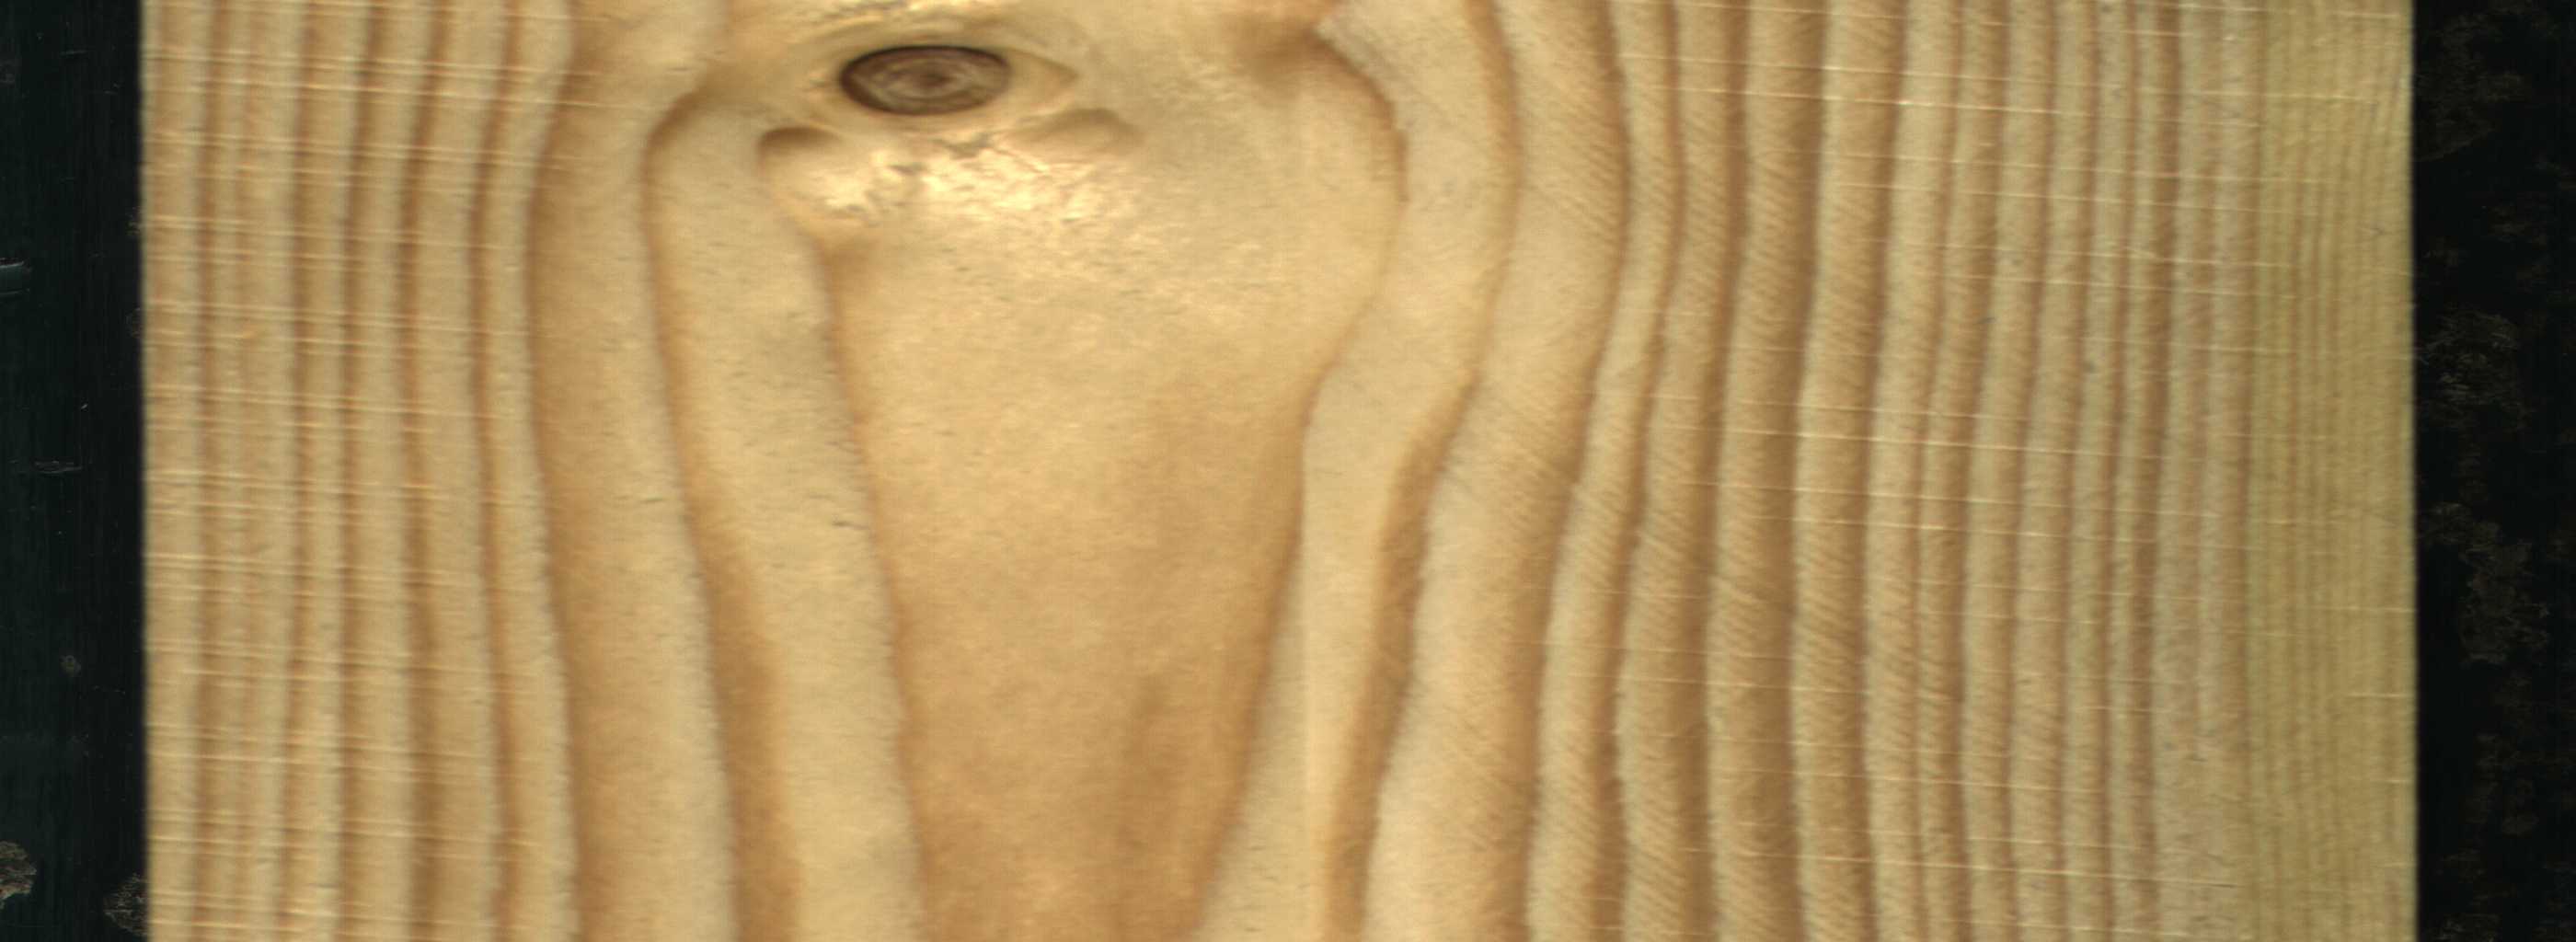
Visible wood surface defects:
Dead_Knot